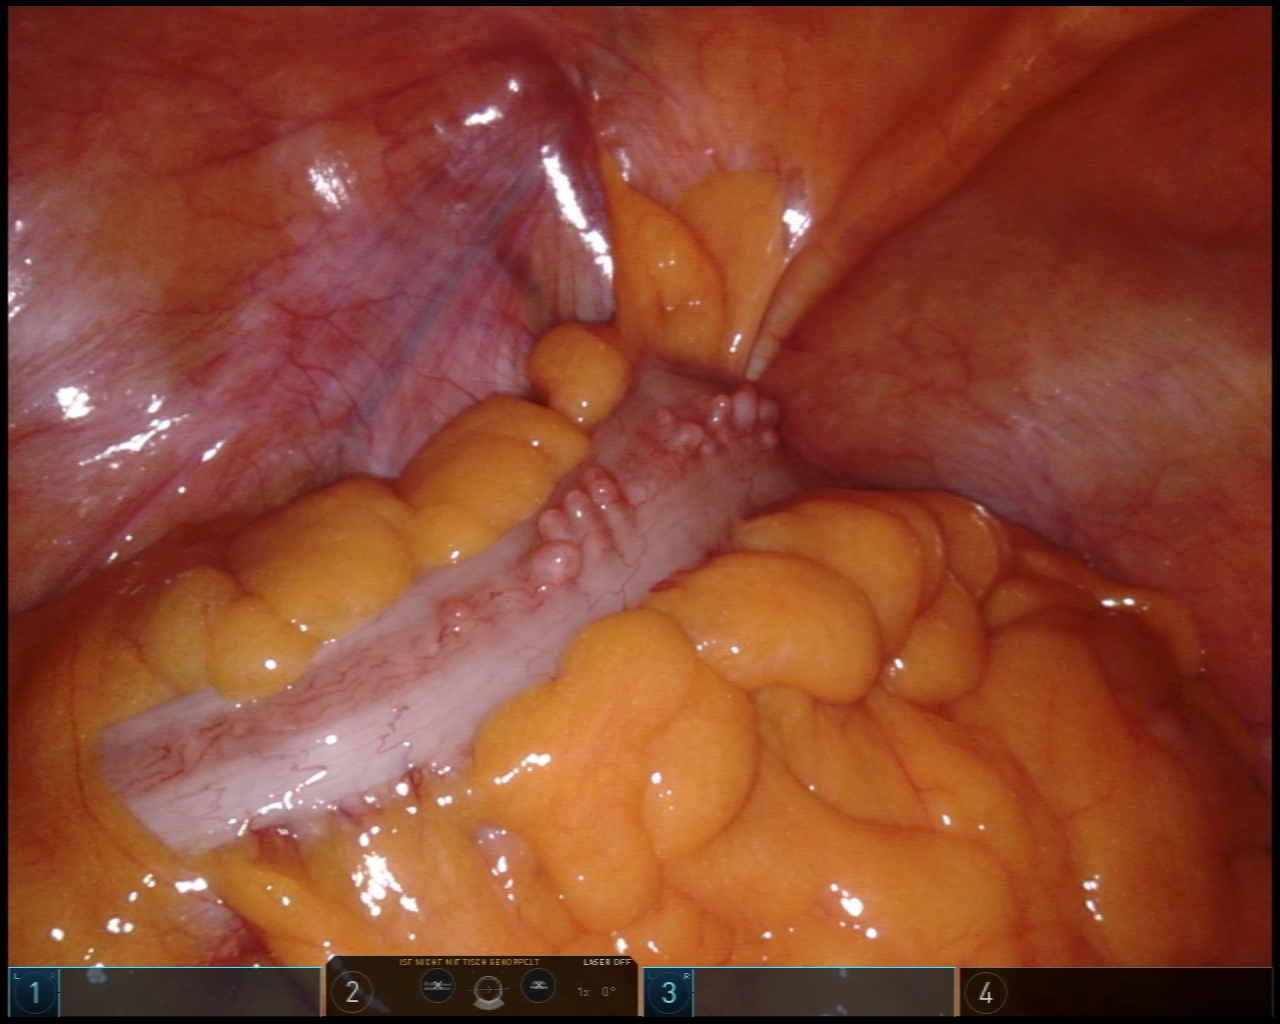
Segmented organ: colon
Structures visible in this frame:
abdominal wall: yes
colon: yes
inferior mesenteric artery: no
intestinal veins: no
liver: no
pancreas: no
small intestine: no
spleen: no
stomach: no
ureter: no
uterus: no
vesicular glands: no